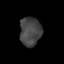
Tissue: lung
Cell type: Epithelial cells
Senescence score: 0.2437
Nuclear area (px): 607
Mean DAPI intensity: 68.201